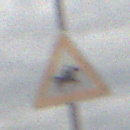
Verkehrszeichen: ReiterLinks
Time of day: MorningAfternoon
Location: Outdoor (Nature)
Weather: Overcast
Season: NotSpecified
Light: Natural